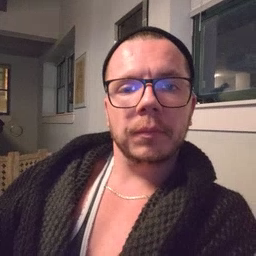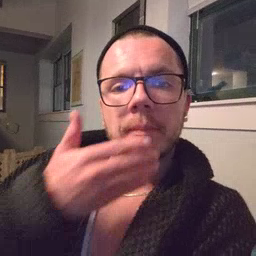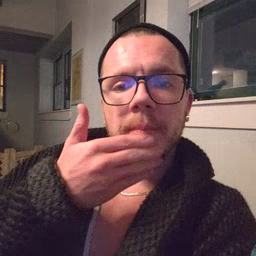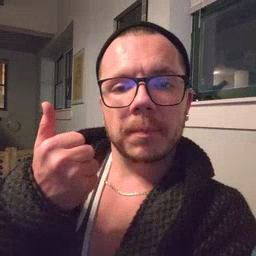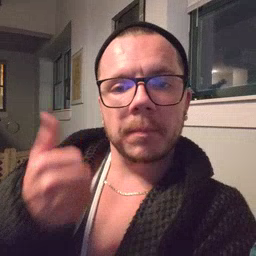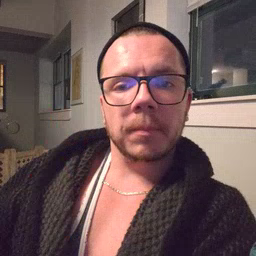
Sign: better